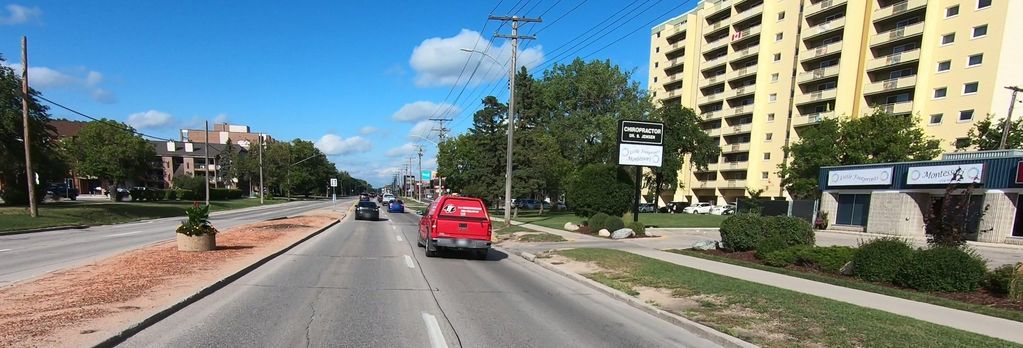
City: winnipeg